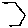
Label: hexagon